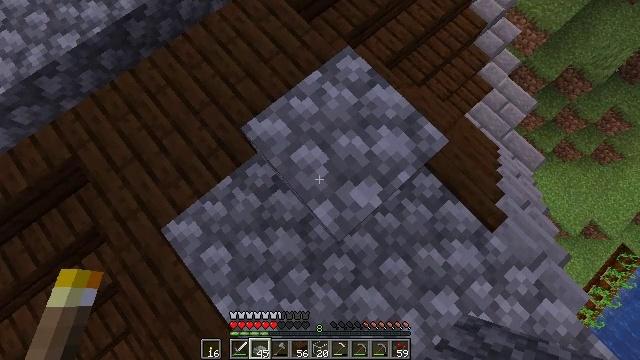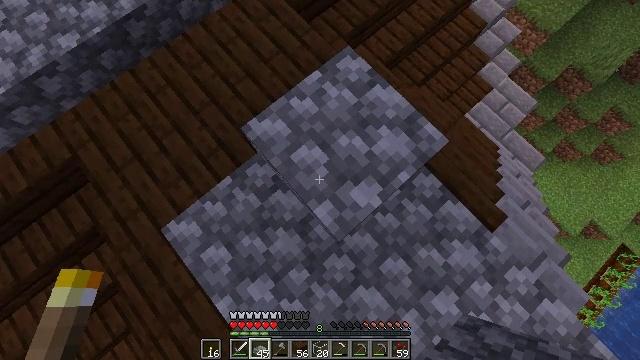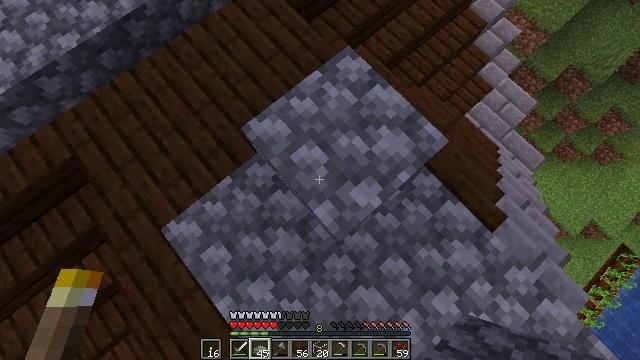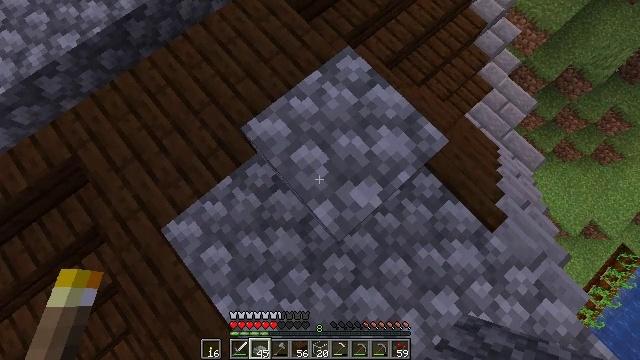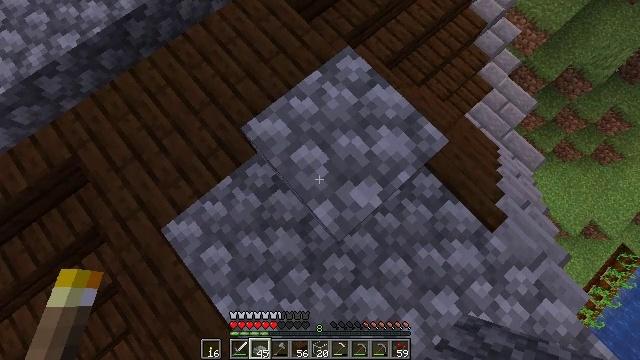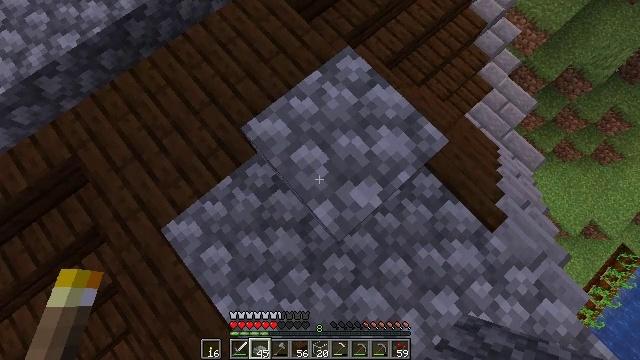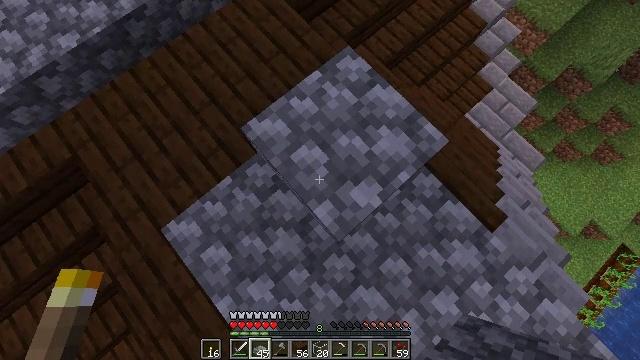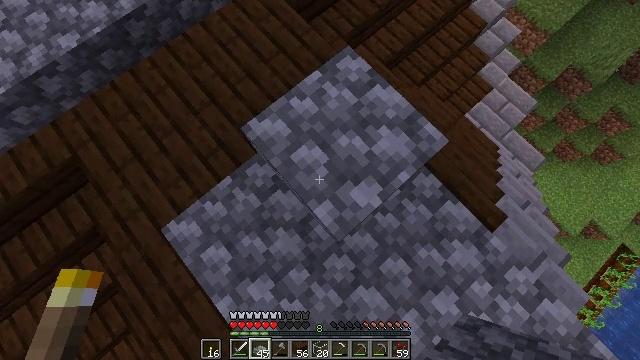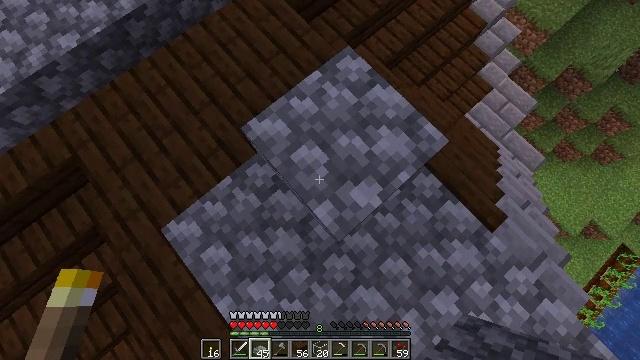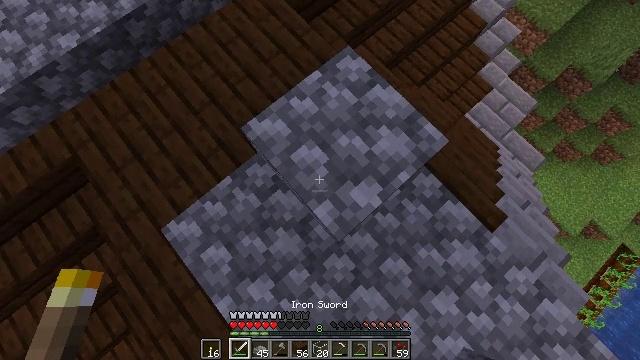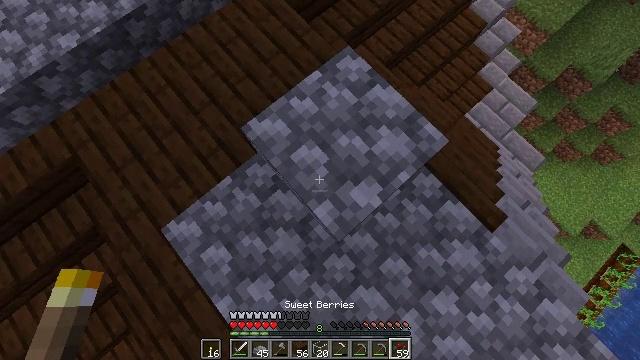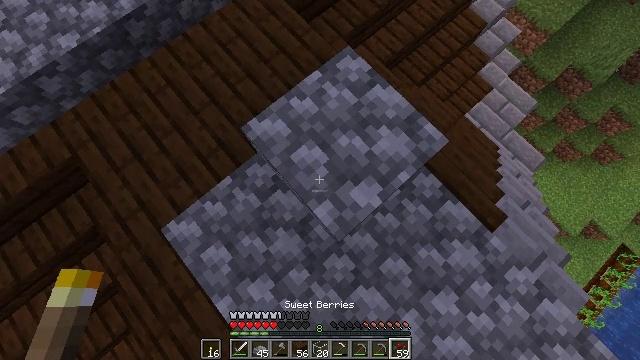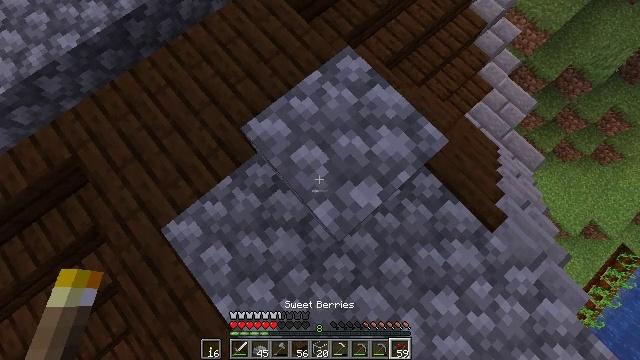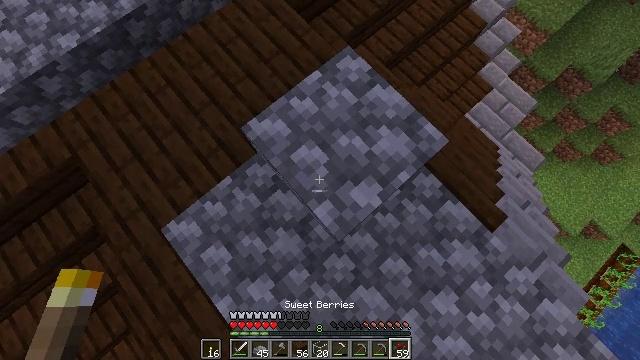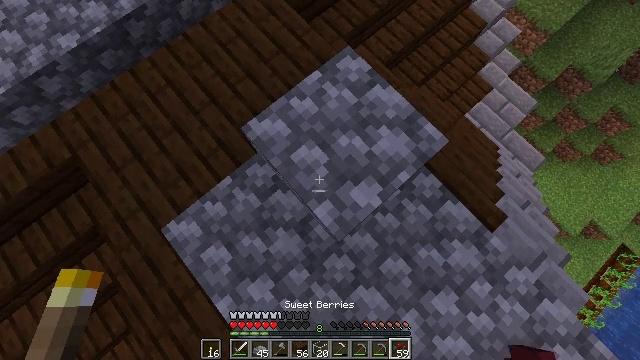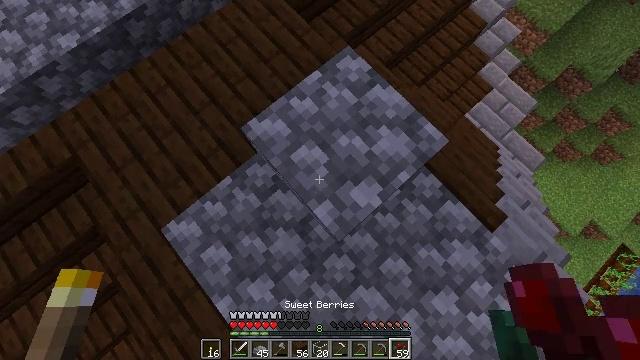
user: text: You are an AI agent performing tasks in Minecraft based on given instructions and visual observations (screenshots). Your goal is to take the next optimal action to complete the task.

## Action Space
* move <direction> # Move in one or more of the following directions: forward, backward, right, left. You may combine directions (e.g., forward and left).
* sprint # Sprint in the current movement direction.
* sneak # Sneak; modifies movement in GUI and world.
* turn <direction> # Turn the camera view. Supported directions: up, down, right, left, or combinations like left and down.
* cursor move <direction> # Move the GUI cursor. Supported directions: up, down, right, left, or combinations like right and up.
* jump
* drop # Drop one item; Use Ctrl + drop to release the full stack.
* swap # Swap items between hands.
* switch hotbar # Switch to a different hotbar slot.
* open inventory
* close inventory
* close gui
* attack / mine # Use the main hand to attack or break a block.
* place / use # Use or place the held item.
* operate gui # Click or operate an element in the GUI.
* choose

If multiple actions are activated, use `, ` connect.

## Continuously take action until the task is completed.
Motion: motion action
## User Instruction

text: Collect cobblestone slabs from your build.
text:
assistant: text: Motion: no_op
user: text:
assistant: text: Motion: no_op
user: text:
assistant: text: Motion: no_op
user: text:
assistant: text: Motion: no_op
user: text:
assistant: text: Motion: no_op
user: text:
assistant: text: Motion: no_op
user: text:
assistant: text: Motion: no_op
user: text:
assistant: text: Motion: no_op
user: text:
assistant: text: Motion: no_op
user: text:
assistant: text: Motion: no_op
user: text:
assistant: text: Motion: no_op
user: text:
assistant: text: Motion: no_op
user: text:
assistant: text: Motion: no_op
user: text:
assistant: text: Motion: no_op
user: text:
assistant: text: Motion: no_op
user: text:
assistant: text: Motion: no_op
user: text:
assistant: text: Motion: no_op
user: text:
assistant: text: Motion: no_op
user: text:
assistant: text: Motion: no_op
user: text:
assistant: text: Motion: no_op
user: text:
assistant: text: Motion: no_op
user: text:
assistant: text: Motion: no_op
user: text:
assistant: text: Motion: no_op
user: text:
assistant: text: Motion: no_op
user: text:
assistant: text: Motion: no_op
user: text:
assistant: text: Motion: attack / mine
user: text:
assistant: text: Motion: attack / mine
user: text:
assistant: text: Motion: attack / mine
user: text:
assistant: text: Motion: attack / mine
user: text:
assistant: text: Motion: attack / mine